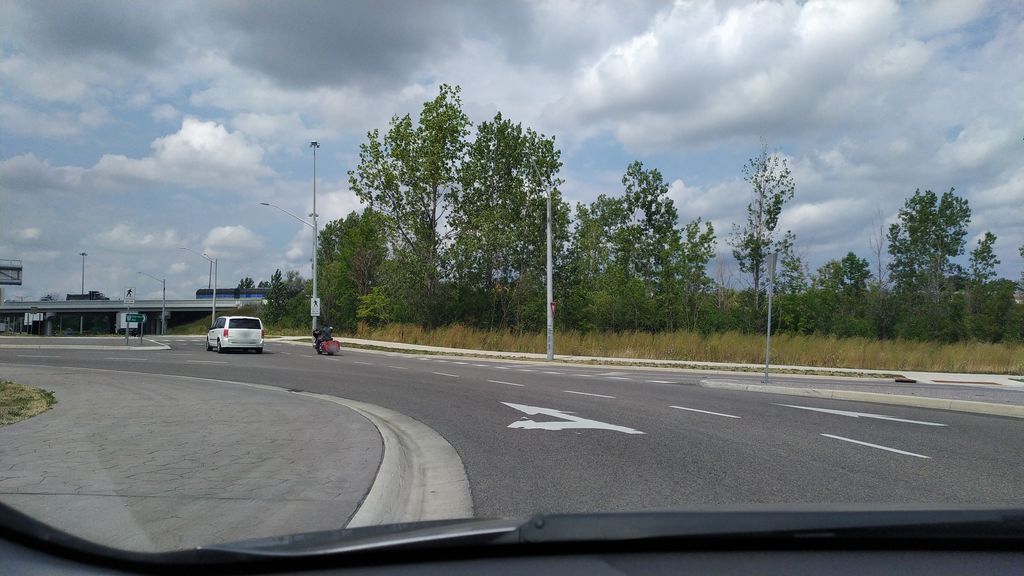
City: kitchener-waterloo